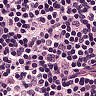
Metastatic tissue present: no